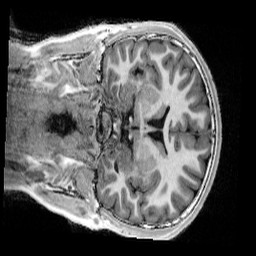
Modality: UNIT1_denoised
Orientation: coronal
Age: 12
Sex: male
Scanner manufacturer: siemens
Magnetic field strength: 3 T
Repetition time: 4 s
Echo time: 0.00303 s